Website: home-depot
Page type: billing-address
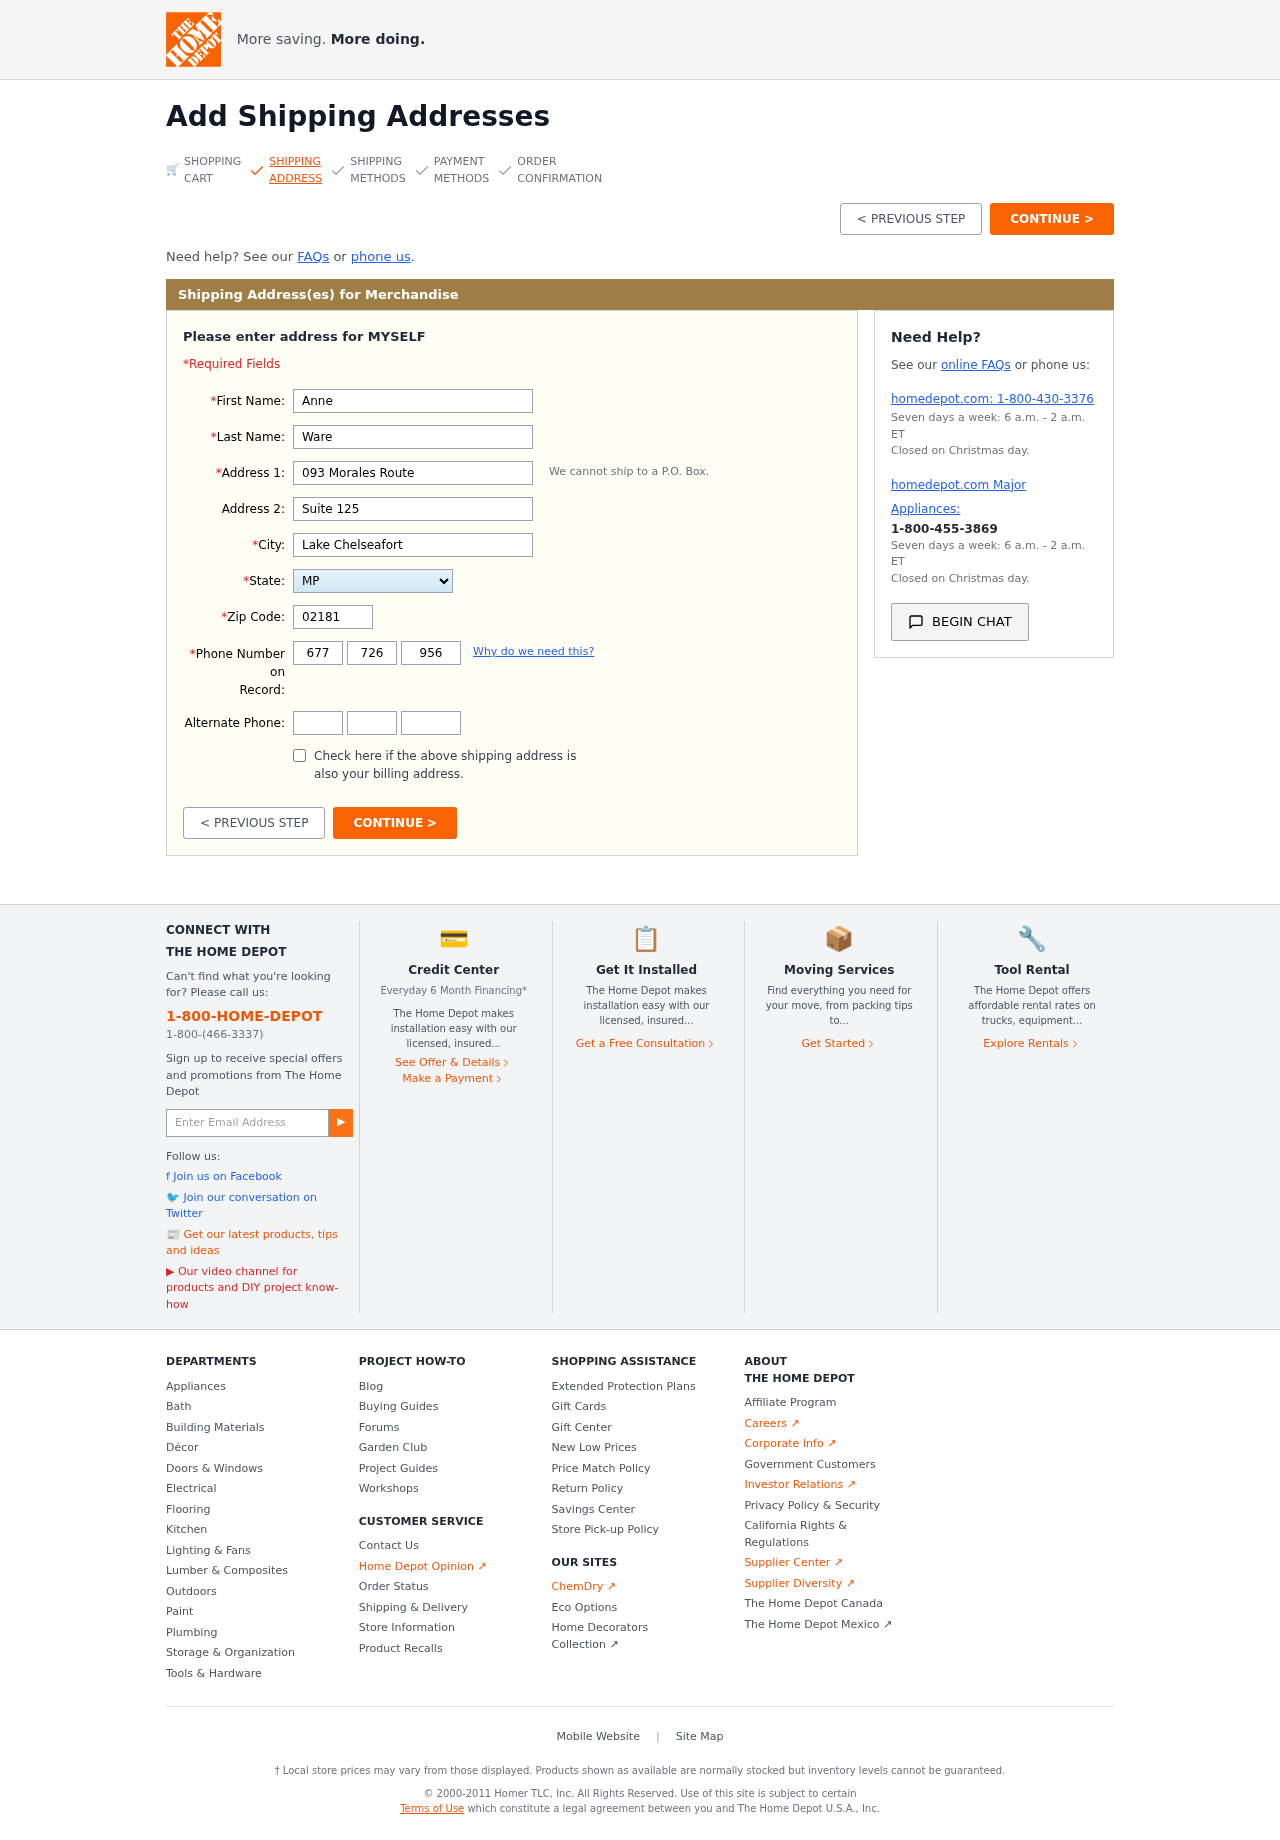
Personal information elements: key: PII_STATE
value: MP
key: PII_FIRSTNAME
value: Anne
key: PII_LASTNAME
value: Ware
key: PII_STREET
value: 093 Morales Route
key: PII_STREET2
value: Suite 125
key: PII_CITY
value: Lake Chelseafort
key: PII_POSTCODE
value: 02181
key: PII_PHONE_AREA
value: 677
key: PII_PHONE_PREFIX
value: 726
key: PII_PHONE_LINE
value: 9566